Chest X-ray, AP view. Patient: 62 years old, sex F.
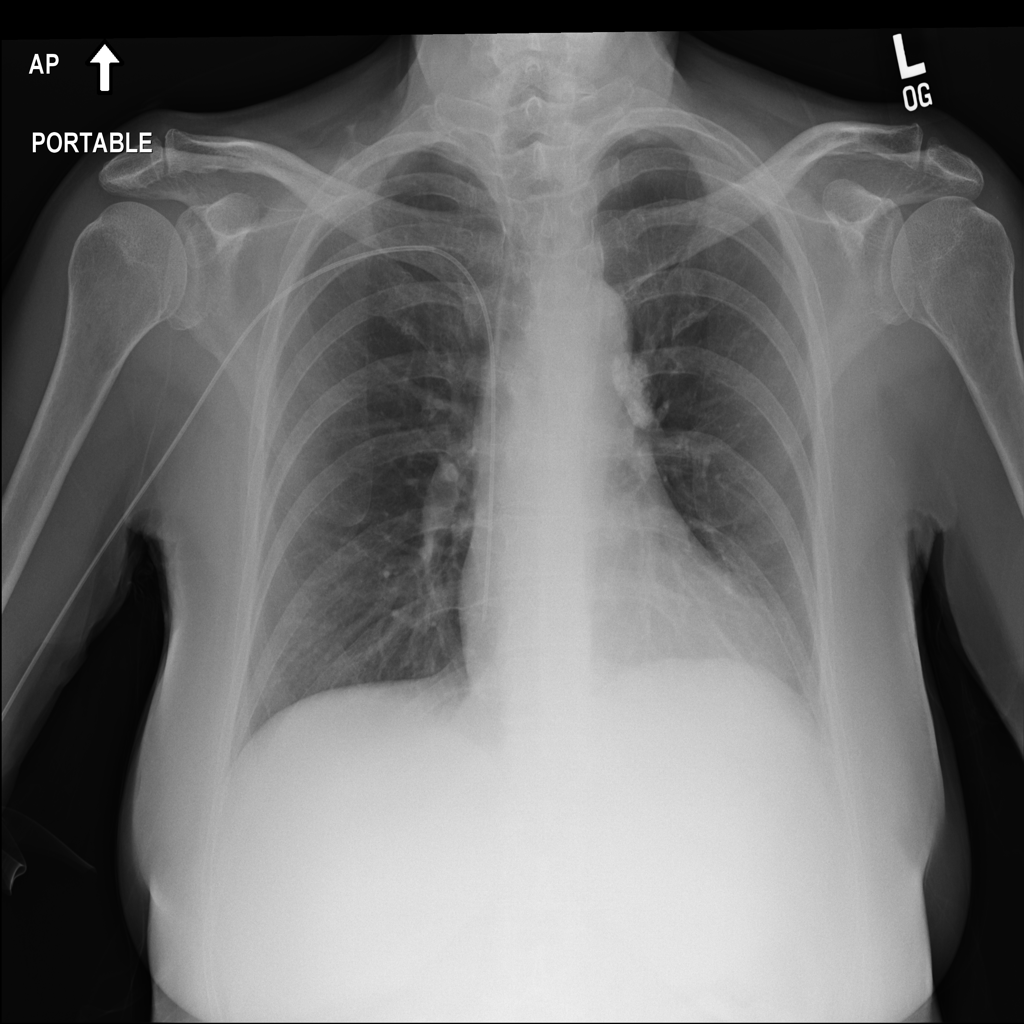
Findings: No Finding